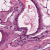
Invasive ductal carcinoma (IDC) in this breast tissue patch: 0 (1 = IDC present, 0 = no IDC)